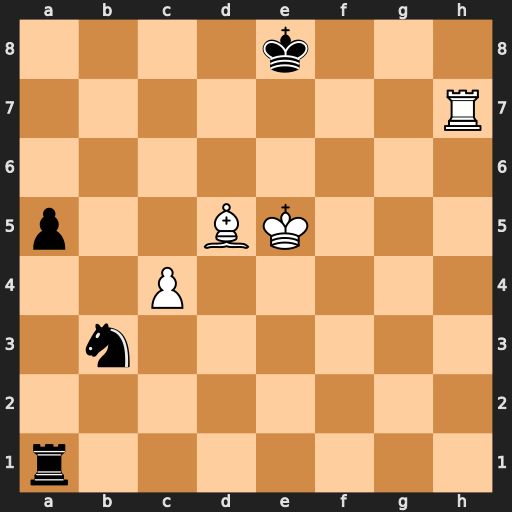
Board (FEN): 4k3/7R/8/p2BK3/2P5/1n6/8/r7
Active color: w
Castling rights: -
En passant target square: -
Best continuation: Kd6 Rf1 Rb7 Rf6+ Ke5